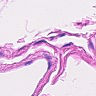
Metastatic tissue present: no